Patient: sex F, age 54
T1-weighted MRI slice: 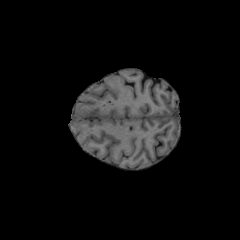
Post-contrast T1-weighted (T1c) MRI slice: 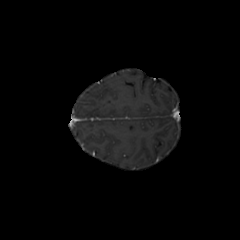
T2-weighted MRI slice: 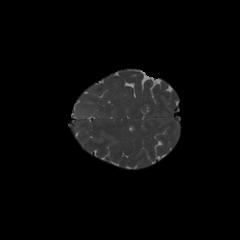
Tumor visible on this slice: no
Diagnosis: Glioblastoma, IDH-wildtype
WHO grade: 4